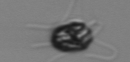
Label: Pyramimonas_morphotype1